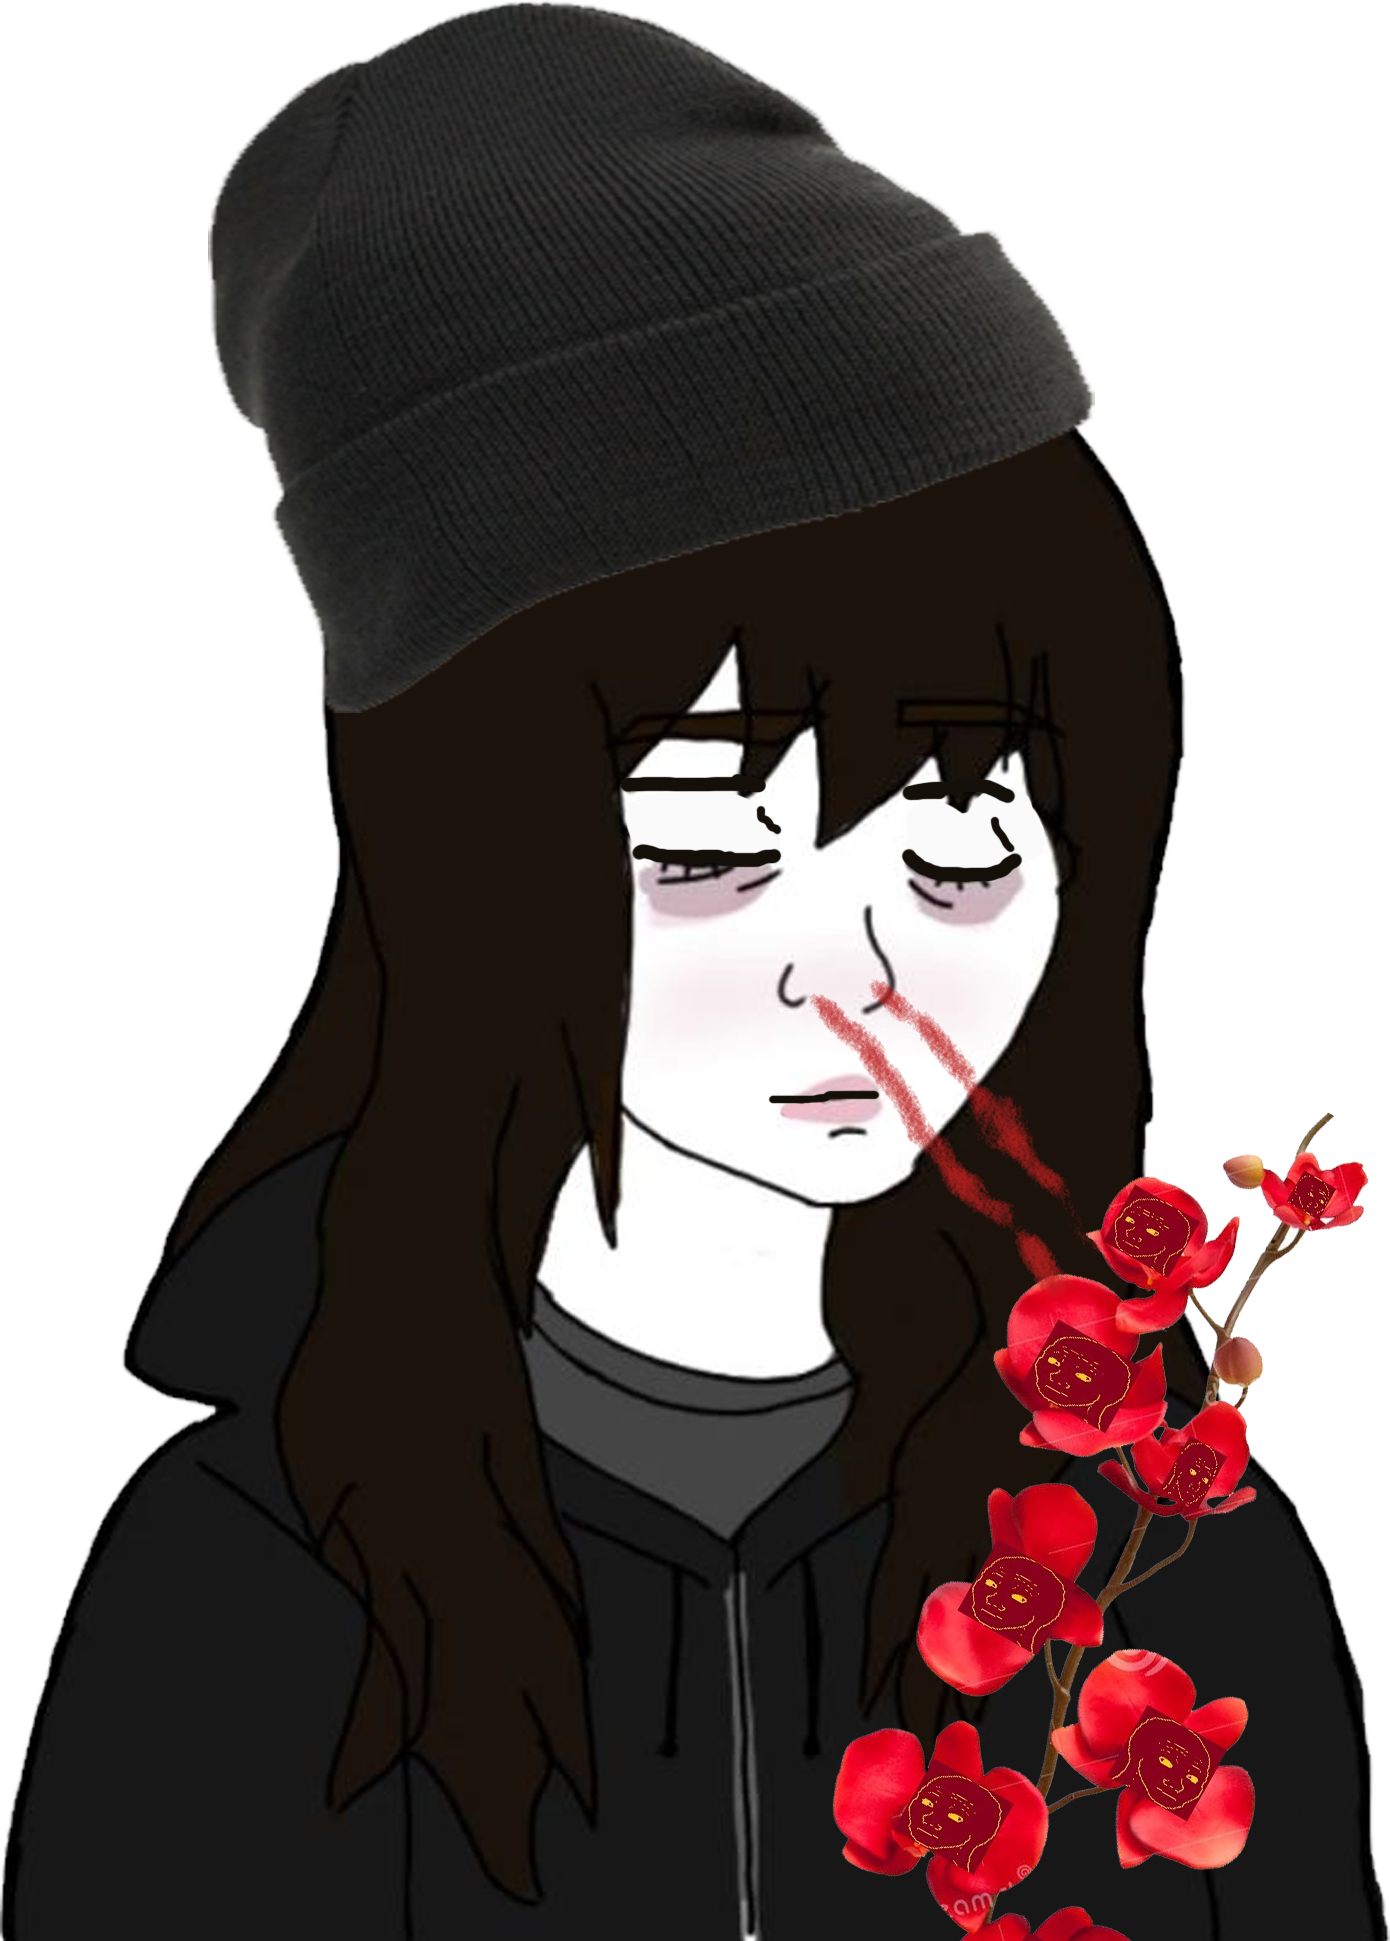
Label: 5_Doomer_Girl